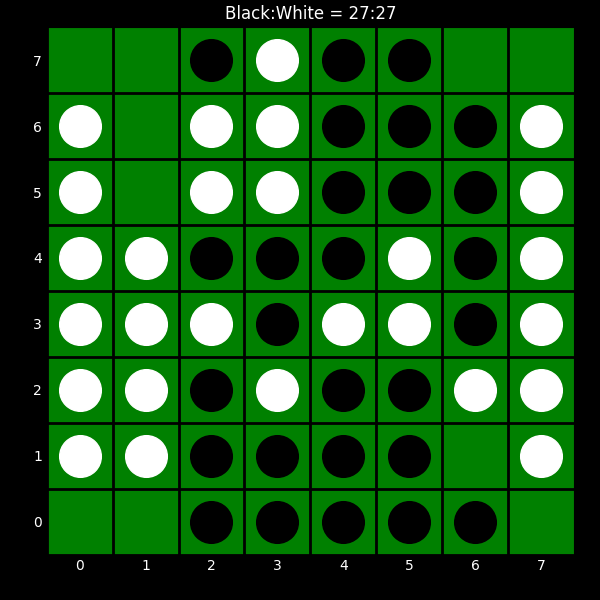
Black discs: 27
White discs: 27